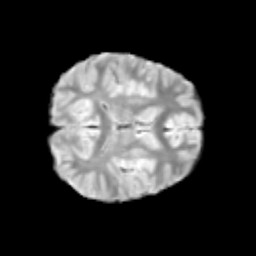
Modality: T2w
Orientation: axial
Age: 9
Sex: female
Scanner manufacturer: siemens
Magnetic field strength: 3 T
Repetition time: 3.8 s
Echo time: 0.07 s